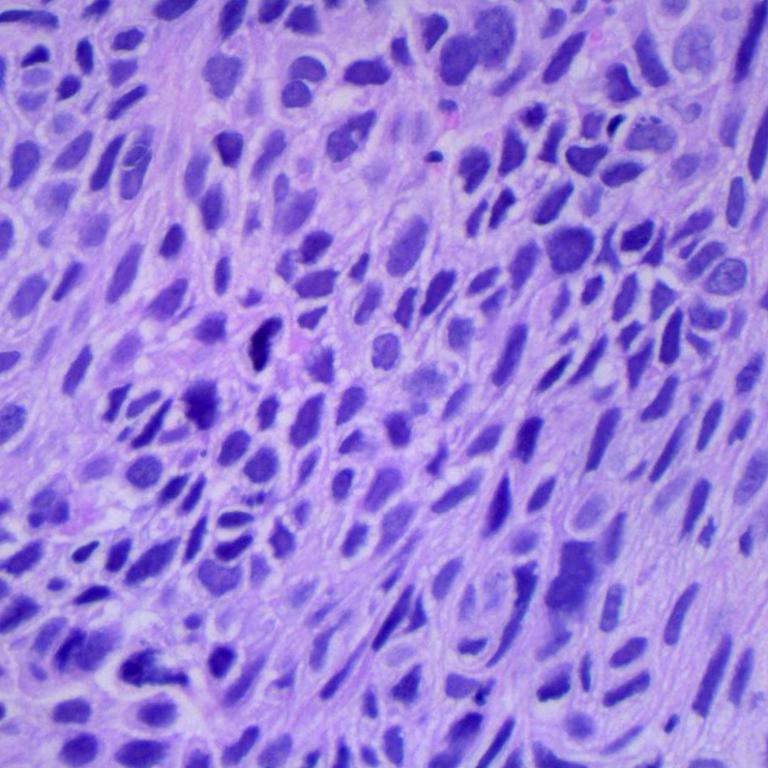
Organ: lung
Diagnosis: squamous carcinomas